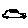
Label: car